Квадратная рамка со стороной $a=10.0~см$ помещена в однородное магнитное поле с индукцией $B=1.00\times 10^{−1}~Тл$, создаваемое постоянным магнитом. Полностью пренебрегайте краевыми эффектами, считая магнитное поле между полюсами магнита однородным и равным нулю снаружи. Для всех частей задачи считайте, что рамка массой $m=5.00~г$ в начальный момент времени находится в покое у края полюсов магнита, смотрите рисунок.
Часть А Пусть рамка изготовлена из проводящего материала, имеет сопротивление $R=1.00\times 10^{− 2}~Ом$ и пренебрежимо малую индуктивность. В момент времени $t=0$ к рамке прикладывается постоянная сила $F=1.00\times 10^{−4}~Н$, с помощью которой она вытягивается из магнитного поля.
В вашем решении перерисуйте схематически этот рисунок и укажите, какой из полюсов магнита является северным $N$, а какой южным $S$.
Найдите аналитическую зависимость скорости рамки $v(t)$ от времени $t$, считая, что рамка все время остается между полюсами магнита. Запишите ответ через $B$, $a$, $m$, $R$ и $t$.
Запишите точное уравнение для определения времени $t_0$ нахождения рамки между полюсами магнита. Запишите ответ через $B$, $a$, $m$, $R$ и $t_0$. Приближенно вычислите время $t_0$.
Постройте график зависимости скорости рамки $v(t)$ от времени $t$ за интервал от $0$ до $12~с$.
Часть B Пусть рамка изготовлена из сверхпроводящего материала, имеет индуктивность $L=1.00\times 10^{−1}~Гн$, ту же массу и размеры. В момент времени $t=0$ к рамке прикладывается постоянная сила $F$, с помощью которой она вытягивается из магнитного поля.
Постройте график зависимости тока в рамке $I(t)$ от времени $t$ за интервал от $0$ до $12~с$.
Найдите минимальную силу $F_{\min}$, при которой рамку удастся вытянуть из магнита. Выразите ваш ответ через $B$, $a$, $L$ и рассчитайте численное значение.
В условиях предыдущего пункта найдите минимальное время $t_0$ до максимального выдвижения рамки из магнита. Выразите ваш ответ через $m$, $B$, $a$, $L$ и рассчитайте численное значение.
Часть C Квадратная рамка со стороной $a$ изготовлена из проводящего материала, имеет индуктивность $L$, сопротивление $R$ и массу $m$. В момент времени $t=0$ рамке сообщают начальную скорость $v_0$, направленную так же, как и сила на рисунке сверху. Известно, что в момент, когда рамка практически покидает магнит, ее скорость обращается в ноль.
Постройте график зависимости тока в рамке от времени за интервал времени от $0$ до $4t_0$.
Найдите аналитическое выражение для силы тока $I_0$ в рамке в момент времени, когда ее скорость обращается в ноль. Запишите ответ через $B$, $a$, $m$, $L$, $R$ и $v_0$ .
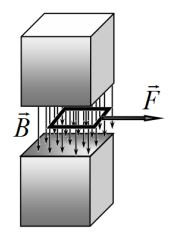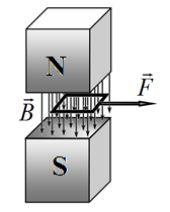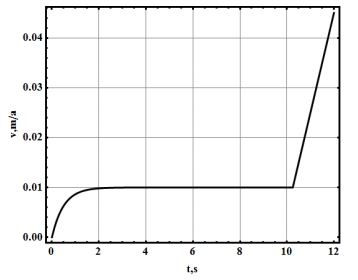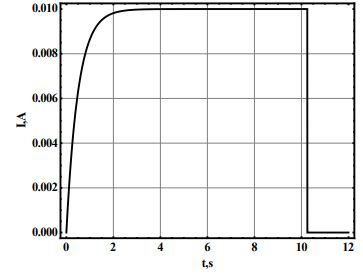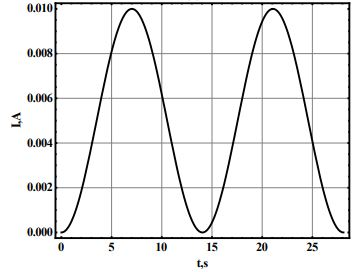
В вашем решении перерисуйте схематически этот рисунок и укажите, какой из полюсов магнита является северным $N$, а какой южным $S$.
Решение: В физике принято соглашение, что линии магнитного поля начинаются на северном полюсе, а заканчиваются на южном. Поэтому, рисунок должен выглядеть так (см. рисунок).

Найдите аналитическую зависимость скорости рамки $v(t)$ от времени $t$, считая, что рамка все время остается между полюсами магнита. Запишите ответ через $B$, $a$, $m$, $R$ и $t$.
Решение: При вытаскивании рамки из постоянного магнитного поля в ней возникает э.д.с. индукции, которая определяется законом Фарадея$$\varepsilon=-\frac{d\Phi}{dt}=-\frac{d}{dt}(Bax)=Bav(t). \tag{1}$$По закону Ома$$\varepsilon=IR, \tag{2}$$откуда получаем связь между током и скоростью$$I(t)=\frac{Bav(t)}{R}. \tag{3}$$На рамку будет действовать сила, которая будет стараться втянуть рамку обратно в магнитное поле магнитов, и равная по закону Ампера$$F_A(t)=BaI(t)=\frac{B^2a^2v(t)}{R}. \tag{4}$$Таким образом, уравнение движения, являющееся вторым законом Ньютона, записывается в виде$$m\frac{dv(t)}{dt}=F-\frac{B^2a^2v(t)}{R}. \tag{5}$$Решением уравнения $(5)$ с начальным условием $v(0)=0$ является функция$$v(t)=\frac{FR}{B^2a^2}\left[1-\exp\left(-\frac{B^2a^2}{mR}t\right)\right]. \tag{6}$$
Ответ: $$v(t)=\frac{FR}{B^2a^2}\left[1-\exp\left(-\frac{B^2a^2}{mR}t\right)\right]. $$

Запишите точное уравнение для определения времени $t_0$ нахождения рамки между полюсами магнита. Запишите ответ через $B$, $a$, $m$, $R$ и $t_0$. Приближенно вычислите время $t_0$.
Решение: Интегрируя $(6)$ по времени, получаем следующую зависимость$$x(t)=\int\limits_0^t v(t)dt=\frac{FR}{B^2a^2}\left[t+\frac{mR}{B^2a^2}\left(\exp\left(-\frac{B^2a^2}{mR}t\right)-1\right)\right]. \tag{7}$$Условие выхода рамки за пределы магнита является равенство$$x(t_0)=a, \tag{8}$$откуда получаем уравнение для $t_0$$$t_0+\frac{mR}{B^2a^2}\left[\exp\left(-\frac{B^2a^2}{mR}t_0\right)-1\right]=\frac{B^2a^2}{FR}. \tag{9}$$Уравнение $(9)$ является трансцендентным и не может быть решено аналитически. Для оценки времени воспользуемся тем, что за характерное время $\tau \sim mR/B^2a^2$ установится практически постоянная скорость $v_0=FR/B^2a^2$. Считаем, что в интервале времени от $0$ до $\tau$ рамка движется практически с постоянным ускорением $w=F/m$, а после этого рамка движется с постоянной скоростью $v_0$. Тогда получаем$$t_0\sim \tau+\frac{a-\frac{wt^2}{2}}{v_0}=\frac{B^2a^2}{FR}+\frac{mR}{2B^2a^2}=10.25~с. \tag{10}$$Отметим, что численное решение уравнения $(9)$ дает $t_0\approx 10.5~с$.
Ответ: $$t_0\sim \tau+\frac{a-\frac{wt^2}{2}}{v_0}=\frac{B^2a^2}{FR}+\frac{mR}{2B^2a^2}=10.25~с. $$

Постройте график зависимости скорости рамки $v(t)$ от времени $t$ за интервал от $0$ до $12~с$.
Решение: После момента времени $t_0$ рамка продолжает двигаться с постоянным ускорением $w$. При этом скорость должна быть непрерывной функцией времени, поэтому зависимость скорости от времени имеет вид$$\begin{equation*}v(t) = \begin{cases} \frac{FR}{B^2a^2}\left[1-\exp\left(-\frac{B^2a^2}{mR}t\right)\right], t < t_0\\ \frac{FR}{B^2a^2}+\frac{F}{m}(t-t_0), t \ge t_0. \tag{11} \end{cases}\end{equation*}$$График зависимости имеет вид (см. ответ).

Постройте график зависимости тока в рамке $I(t)$ от времени $t$ за интервал от $0$ до $12~с$.
Решение: Пока рамка находится внутри магнита, зависимость силы тока определяется уравнениями $(3)$ и $(6)$. После этого, сила тока в рамке обращается в нуль. Таким образом$$\begin{equation*}I(t) = \begin{cases} \frac{F}{Ba}\left[1-\exp\left(-\frac{B^2a^2}{mR}t\right)\right], t < t_0\\ 0, t \ge t_0. \tag{12} \end{cases}\end{equation*}$$График зависимости имеет вид (см. ответ).

Найдите минимальную силу $F_{\min}$, при которой рамку удастся вытянуть из магнита. Выразите ваш ответ через $B$, $a$, $L$ и рассчитайте численное значение.
Решение: Как и прежде, при вытаскивании рамки из постоянного магнитного поля в ней индуцируется э.д.с. индукции, которая определяется законом Фарадея $(1)$. Помимо этого, действует э.д.с. самоиндукции сверхпроводящей рамки$$\varepsilon_L=-L\frac{dI}{dt}. \tag{13}$$Так как сопротивление сверхпроводящей рамки равно нулю, то закон Ома для рамки примет вид$$Bav(t)-L\frac{dI}{dt}=0, \tag{14}$$откуда получаем, с учетом того, что $I=0$ при $x=0$,$$I=\frac{Bax}{L}. \tag{15}$$Соответствующая сила Ампера дается выражением$$F_A=BaI=\frac{B^2a^2x}{L}. \tag{16}$$Таким образом, уравнение движения, являющееся вторым законом Ньютона, записывается в виде$$m\frac{d^2x}{dt^2}=F-\frac{B^2a^2}{L}x. \tag{17}$$Уравнение $(17)$ представляет собой уравнение гармонических колебаний с частотой$$\omega=\frac{Ba}{\sqrt{mL}} \tag{18}$$возле нового положения равновесия с координатой$$x_0=\frac{FL}{B^2a^2}. \tag{19}$$Очевидно, что сила $F$ будет минимальной, когда$$x_0=a/2, \tag{20}$$откуда$$F_{\min}\frac{B^2a^2}{2L}=5.00\times 10^{-5}~Н. \tag{21}$$
Ответ: $$F_{\min}\frac{B^2a^2}{2L}=5.00\times 10^{-5}~Н.$$

В условиях предыдущего пункта найдите минимальное время $t_0$ до максимального выдвижения рамки из магнита. Выразите ваш ответ через $m$, $B$, $a$, $L$ и рассчитайте численное значение.
Решение: В условиях предыдущего пункта, рамка достигает края магнита за половину периода, поэтому$$t_0=\frac{\pi}{\omega}=\pi \frac{\sqrt{mL}}{Ba}=7.02~с. \tag{22}$$
Ответ: $$t_0=\pi \frac{\sqrt{mL}}{Ba}=7.02~с.$$

Постройте график зависимости тока в рамке от времени за интервал времени от $0$ до $4t_0$.
Решение: Решением уравнения $(17)$ с начальными условиями $x(0)=0$, $x^{\prime}=0$ является функция$$x(t)=\frac{F_{\min}L}{B^2a^2}(1-\cos\omega t)=\frac{a}{2}(1-\cos\omega t). \tag{23}$$В соответствии с формулой $(15)$ сила тока изменяется по закону$$I(t)=\frac{Bax(t)}{L}=\frac{Ba^2}{2L}(1-\cos\omega t). \tag{24}$$Соответствующий график зависимости имеет вид (см. рисунок в ответе).

Найдите аналитическое выражение для силы тока $I_0$ в рамке в момент времени, когда ее скорость обращается в ноль. Запишите ответ через $B$, $a$, $m$, $L$, $R$ и $v_0$ .
Решение: Закон Ома для рамки имеет вид$$Bav-L\frac{dI}{dt}=IR, \tag{25}$$а ее уравнение движения записывается так$$m\frac{dv}{dt}=-BIa. \tag{26}$$Уравнения $(25)$ и $(26)$ переписываются в конечных разностях следующим образом$$Ba^2-LI_0=qR, \tag{27}$$$$mv_0=Bqa, \tag{28}$$где $q$ — заряд, протекший по цепи.Решая $(27)$ и $(28)$ совместно, получаем$$I_0=\frac{B^2a^2-mv_0R}{aBL}. \tag{29}$$
Ответ: $$I_0=\frac{B^2a^2-mv_0R}{aBL}.$$
Темы:
T, Жаутыковские